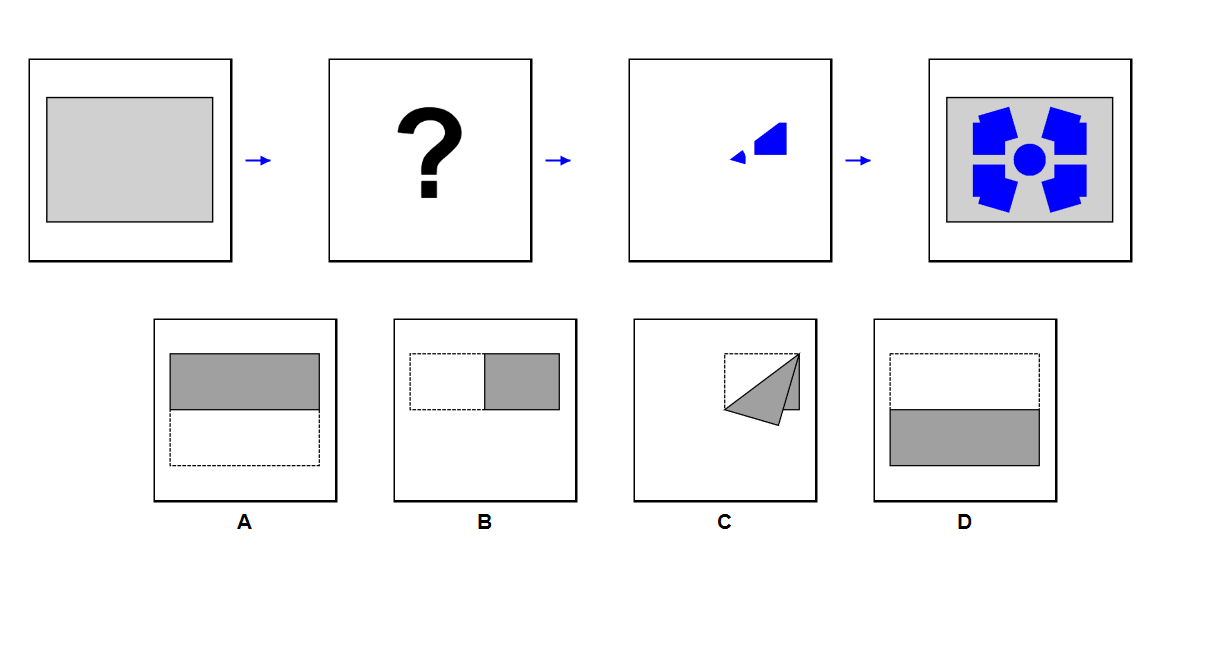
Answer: D